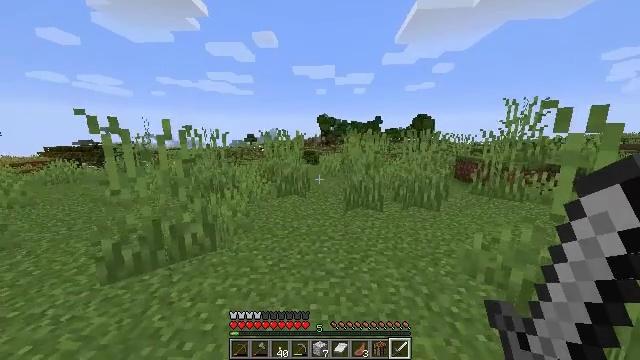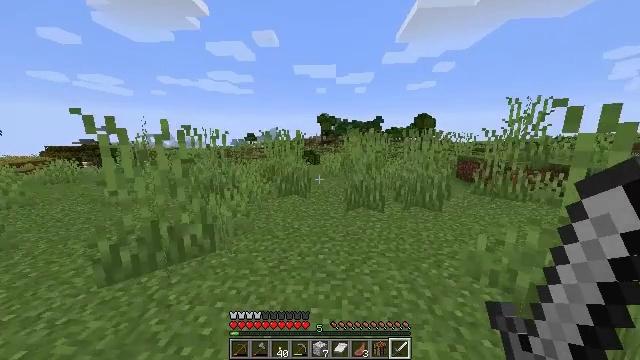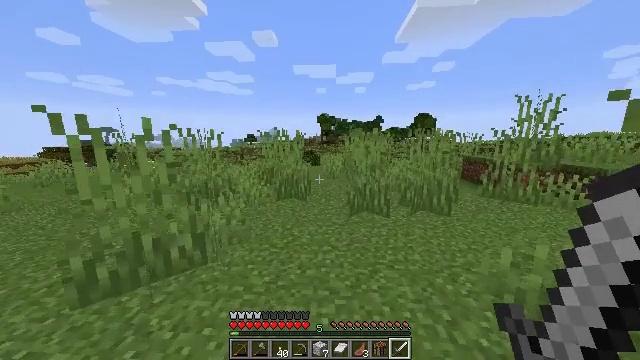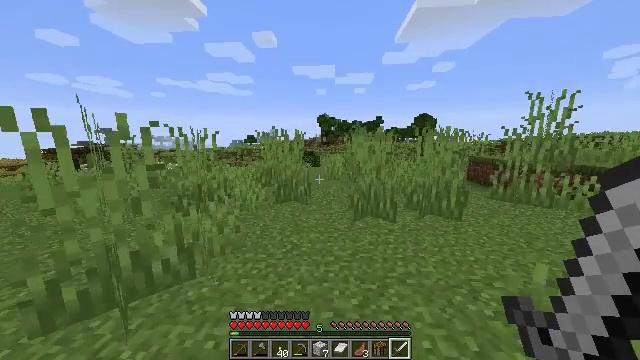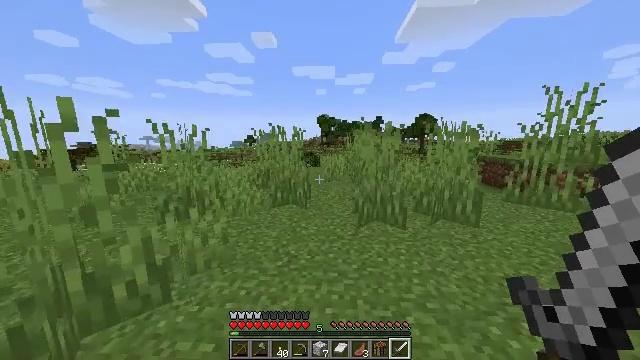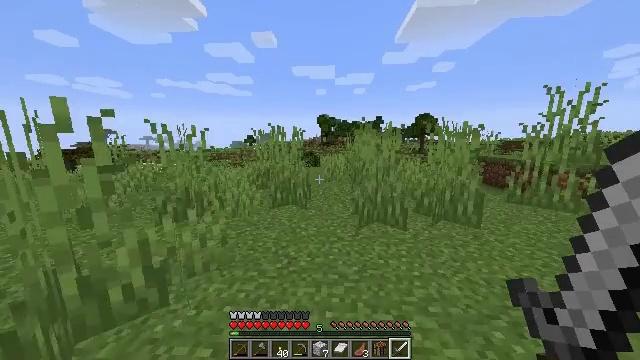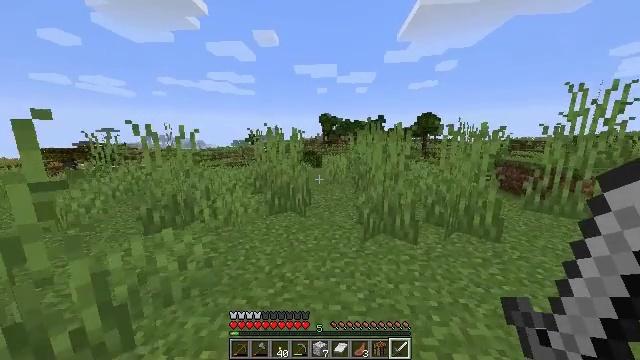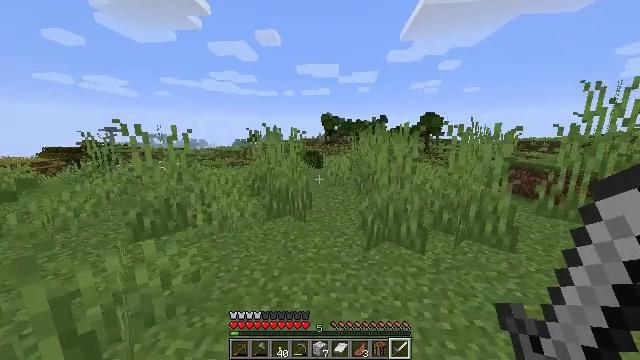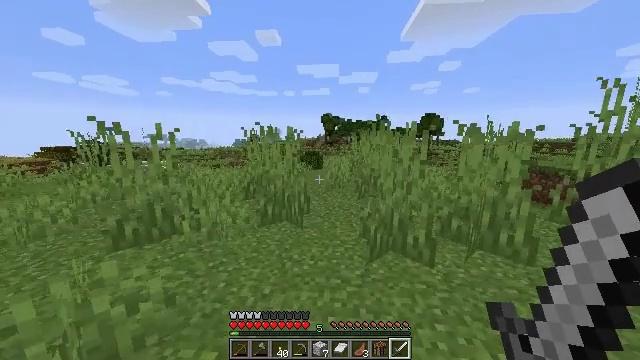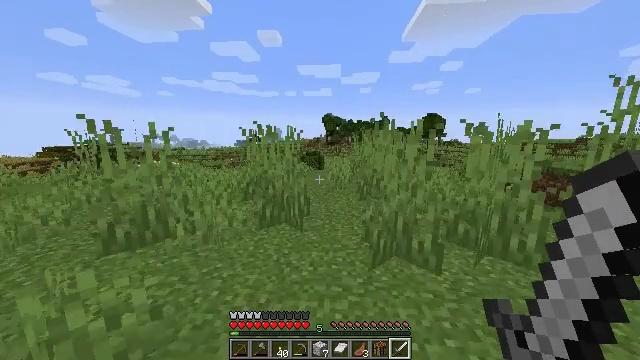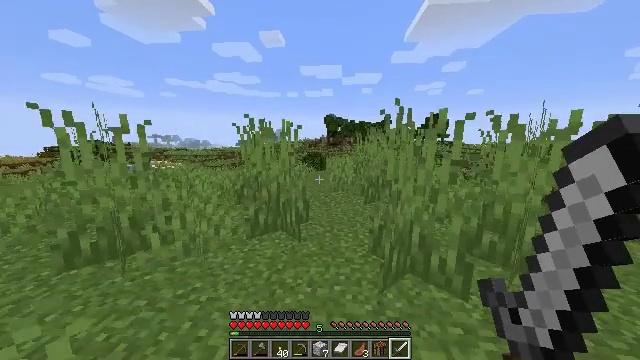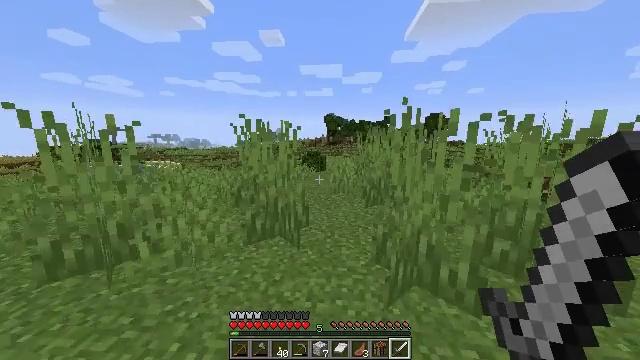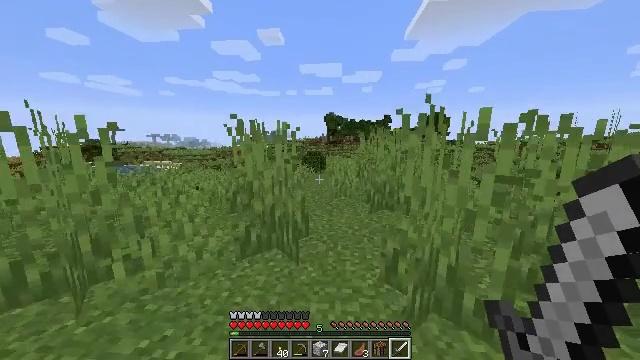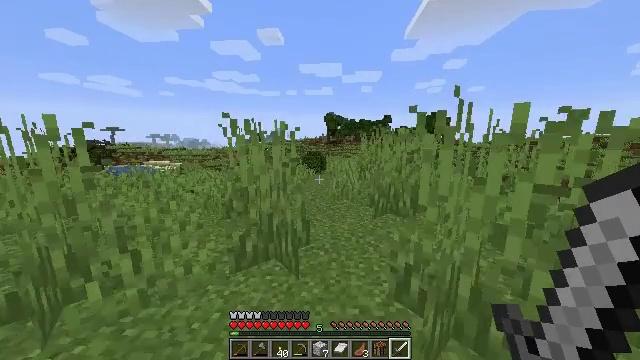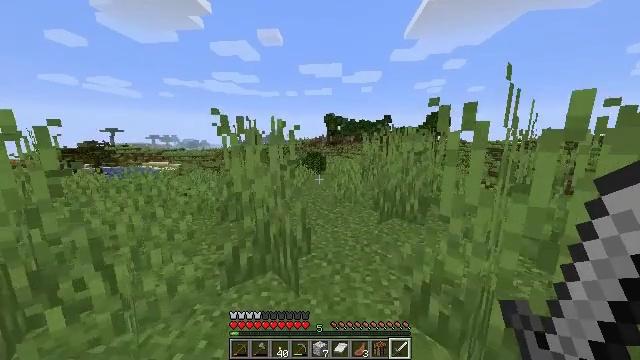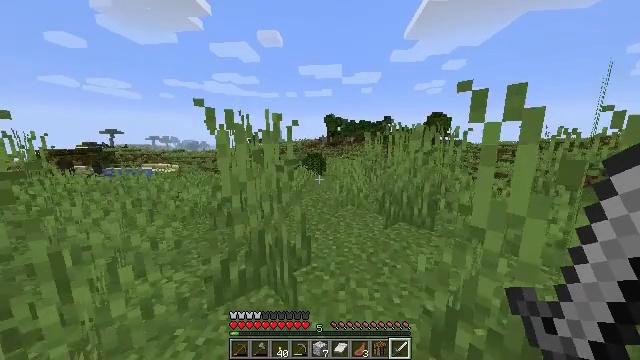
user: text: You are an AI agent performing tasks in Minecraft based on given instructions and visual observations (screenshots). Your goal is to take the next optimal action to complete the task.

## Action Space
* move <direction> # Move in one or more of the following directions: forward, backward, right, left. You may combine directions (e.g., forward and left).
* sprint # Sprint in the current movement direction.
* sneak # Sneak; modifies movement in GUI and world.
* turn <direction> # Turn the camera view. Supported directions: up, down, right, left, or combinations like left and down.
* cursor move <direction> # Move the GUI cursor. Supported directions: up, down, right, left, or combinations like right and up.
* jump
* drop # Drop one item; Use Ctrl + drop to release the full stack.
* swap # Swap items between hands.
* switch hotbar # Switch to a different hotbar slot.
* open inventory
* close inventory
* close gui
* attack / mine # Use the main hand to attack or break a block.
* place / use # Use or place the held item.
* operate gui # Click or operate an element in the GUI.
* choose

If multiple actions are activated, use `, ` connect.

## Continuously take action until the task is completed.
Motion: motion action
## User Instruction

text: Break the sunflower to collect it.
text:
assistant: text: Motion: move forward, sprint
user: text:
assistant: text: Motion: move forward, sprint
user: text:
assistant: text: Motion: move forward, sprint
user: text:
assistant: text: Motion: move forward, sprint
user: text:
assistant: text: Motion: move forward, sprint
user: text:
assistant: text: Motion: move forward, sprint
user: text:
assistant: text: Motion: move forward, sprint
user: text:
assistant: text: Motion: move forward, sprint
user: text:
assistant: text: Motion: move forward, sprint
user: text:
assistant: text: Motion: move forward, sprint
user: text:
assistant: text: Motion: move forward, sprint
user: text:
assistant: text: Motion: move forward, sprint
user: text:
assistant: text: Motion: move forward, sprint
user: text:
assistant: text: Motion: move forward, sprint
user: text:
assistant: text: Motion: move forward, sprint
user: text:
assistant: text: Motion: move forward, sprint
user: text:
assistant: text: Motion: move forward, sprint
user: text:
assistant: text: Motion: move forward, sprint
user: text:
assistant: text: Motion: move forward, sprint
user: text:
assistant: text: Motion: move forward, sprint
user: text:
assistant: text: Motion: move forward, sprint
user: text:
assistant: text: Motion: move forward, sprint
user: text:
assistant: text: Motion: move forward, sprint
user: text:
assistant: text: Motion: move forward, sprint
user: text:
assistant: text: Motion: move forward, sprint
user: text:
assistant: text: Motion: move forward, sprint
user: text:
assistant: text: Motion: move forward, sprint
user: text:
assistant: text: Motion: move forward, sprint, turn right
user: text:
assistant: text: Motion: move forward, sprint, turn right
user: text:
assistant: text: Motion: move forward, sprint, turn right